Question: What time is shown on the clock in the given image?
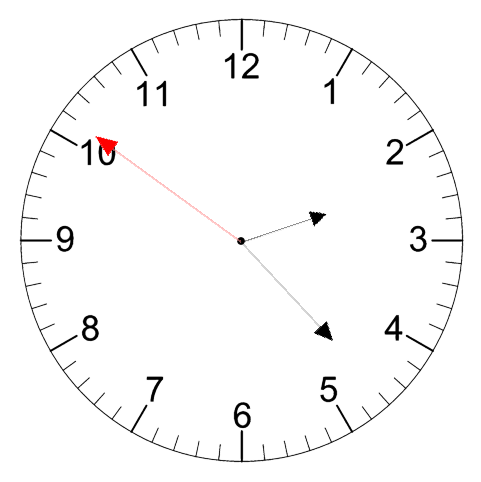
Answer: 02:22:51